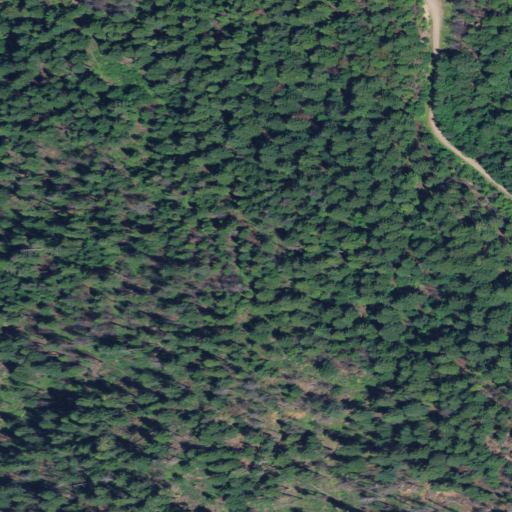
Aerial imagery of mountain in Oregon named Heck Rock containing evergreen forest, shrub, and grassland